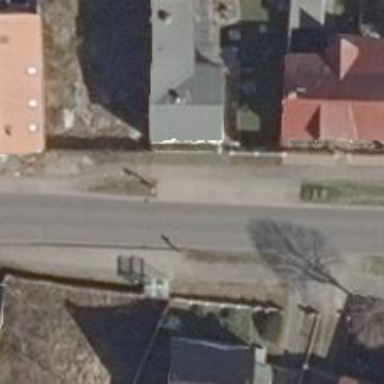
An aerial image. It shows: Tertiary road with sidewalks on both sides.